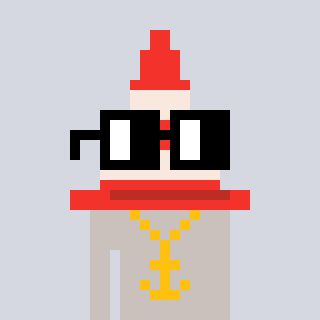
a pixel art character with square black glasses, a cone-shaped head and a foggrey-colored body on a cool background